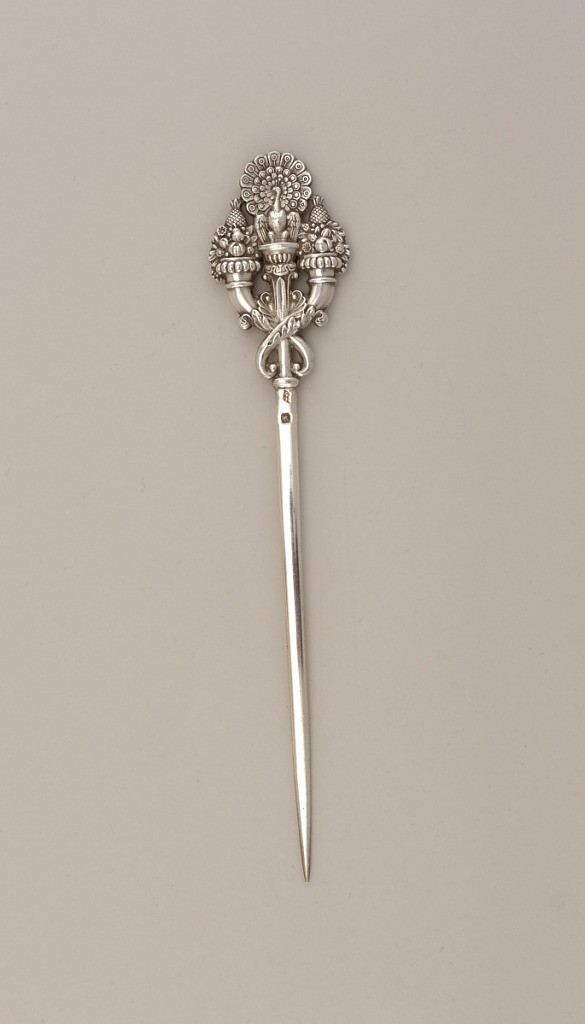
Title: Skewer with Cornucopia and Peacock Terminal
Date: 19th century
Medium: silver
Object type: skewer
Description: Tapering blade or pin with terminal in relief cast with entwined double cornucopia topped by a peacock.